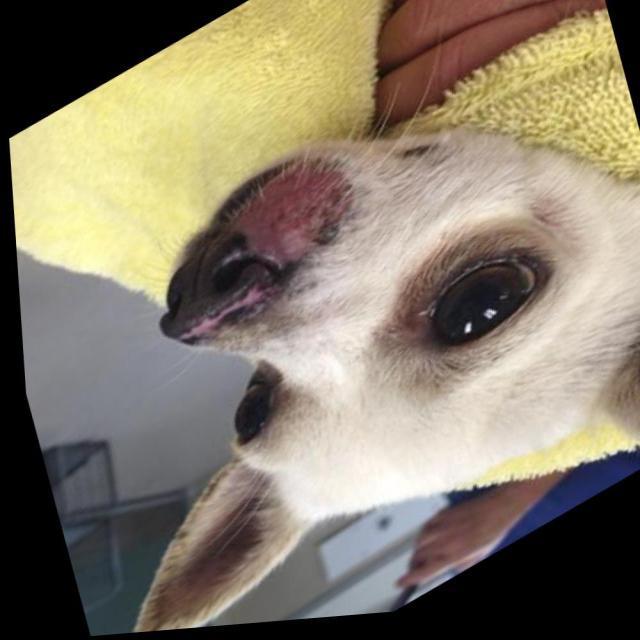
Canine ringworm (Dermatophytosis) — fungal infection caused by Microsporum or Trichophyton. Presents with circular alopecia, scaling, crusting, and broken hairs.